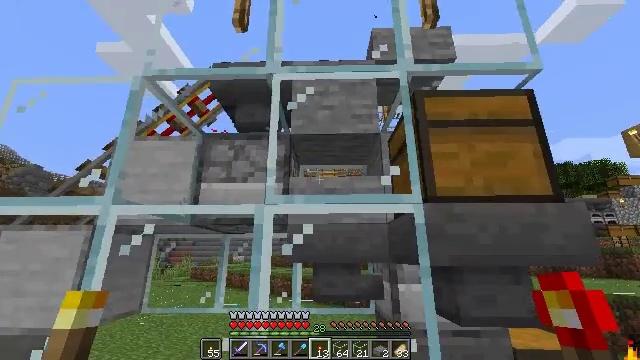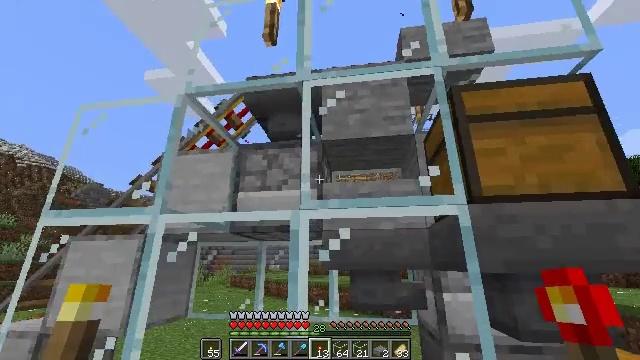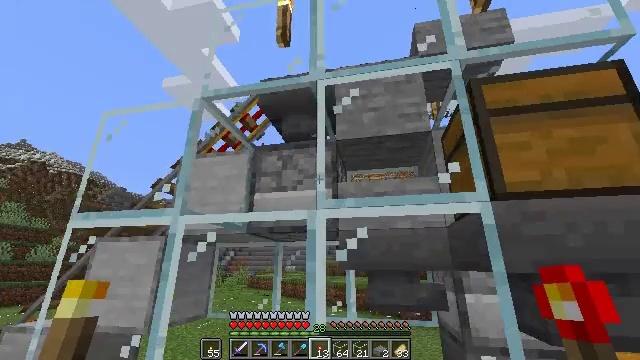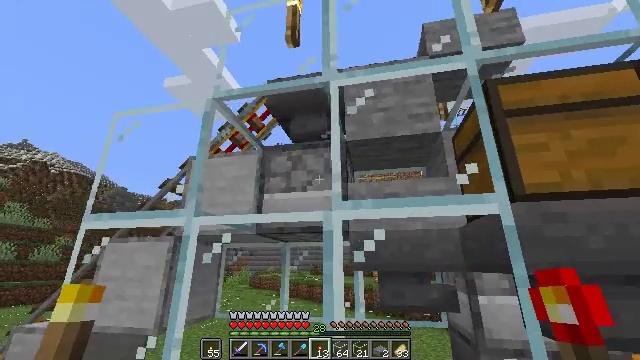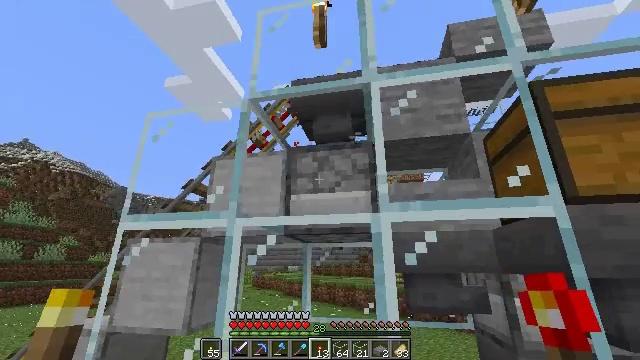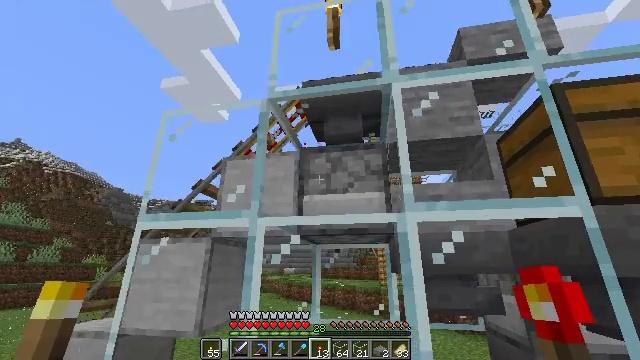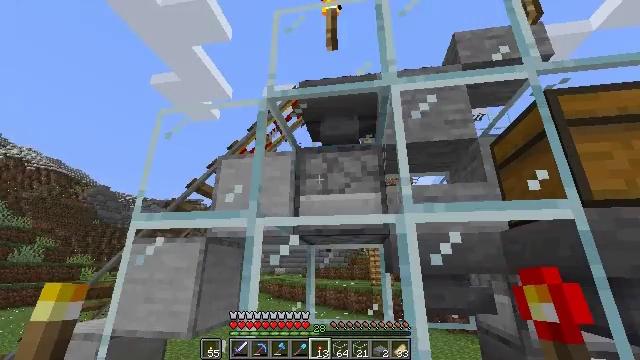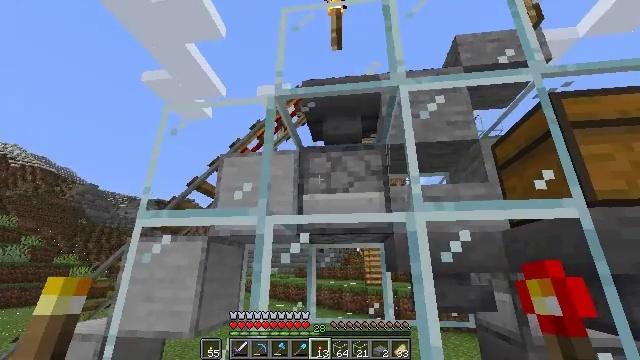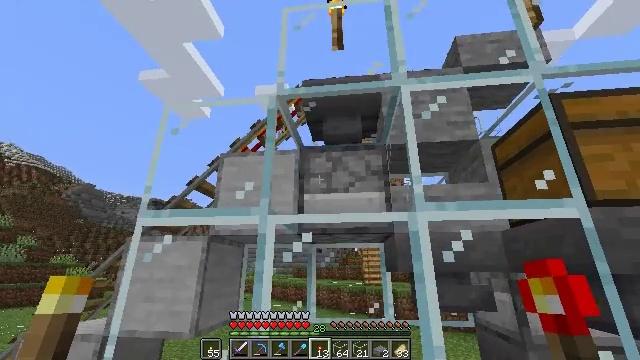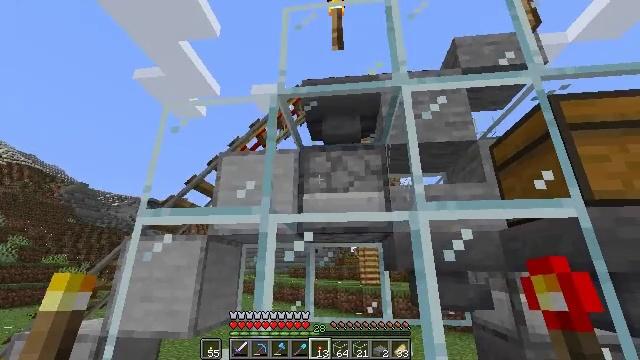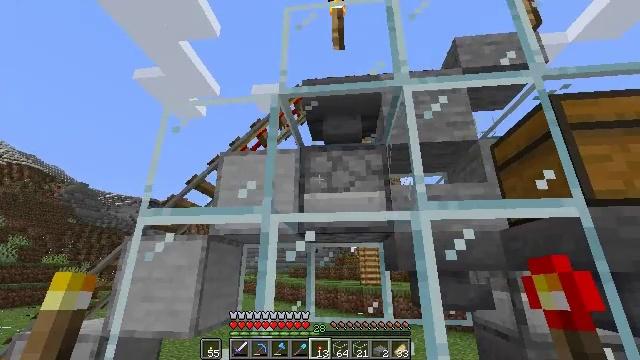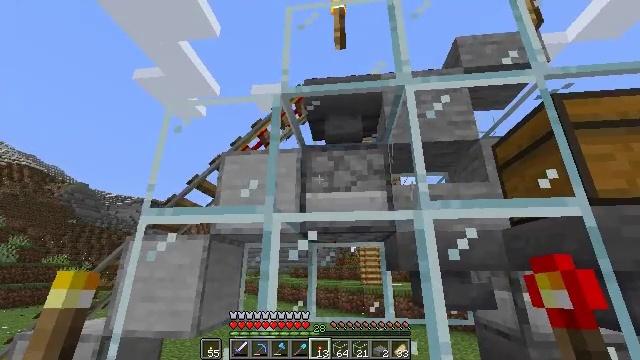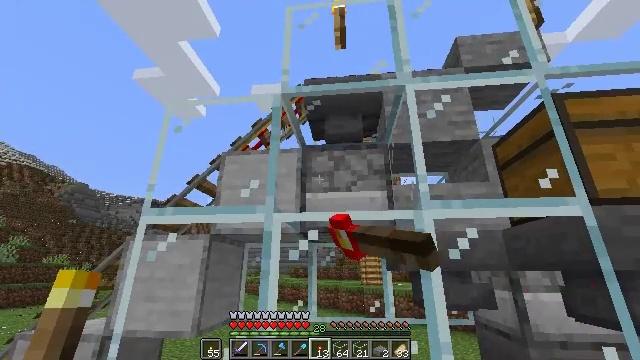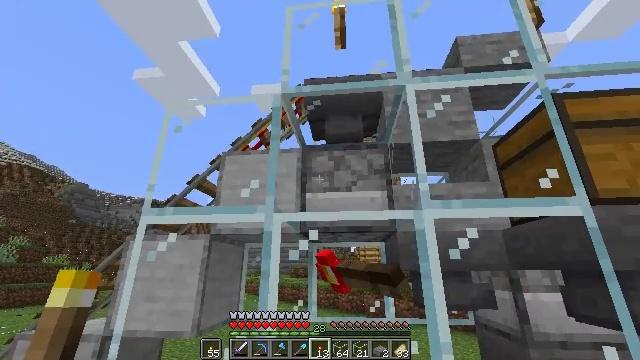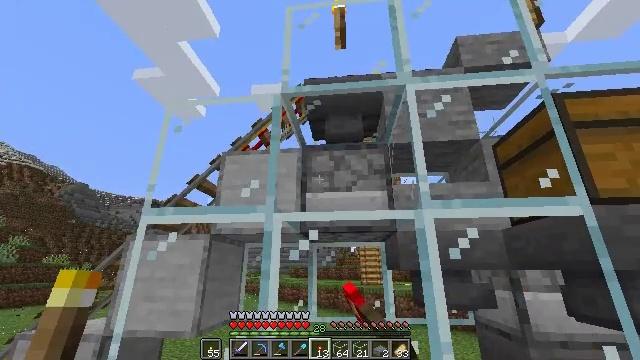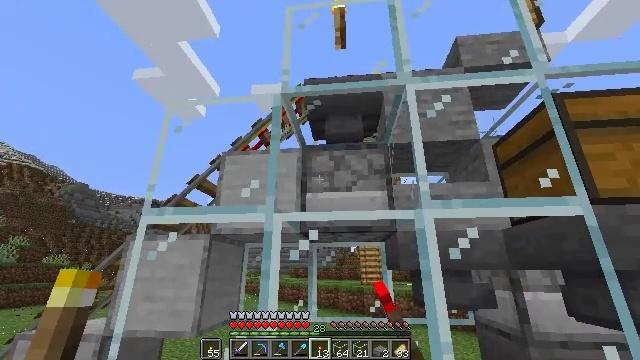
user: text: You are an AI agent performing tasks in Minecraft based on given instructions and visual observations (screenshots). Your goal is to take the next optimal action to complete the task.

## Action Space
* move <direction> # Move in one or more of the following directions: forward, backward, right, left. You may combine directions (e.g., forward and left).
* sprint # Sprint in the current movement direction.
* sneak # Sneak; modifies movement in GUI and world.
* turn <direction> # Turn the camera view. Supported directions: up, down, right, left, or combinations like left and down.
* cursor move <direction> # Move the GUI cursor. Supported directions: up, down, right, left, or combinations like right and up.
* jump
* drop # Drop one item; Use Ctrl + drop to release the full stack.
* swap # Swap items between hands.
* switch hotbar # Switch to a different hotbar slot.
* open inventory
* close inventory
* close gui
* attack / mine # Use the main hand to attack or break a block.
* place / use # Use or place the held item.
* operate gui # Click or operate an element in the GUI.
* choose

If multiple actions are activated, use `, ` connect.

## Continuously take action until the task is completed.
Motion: motion action
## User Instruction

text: Craft a hopper minecart using a minecart and hopper in the crafting table.
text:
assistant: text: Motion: turn left and up
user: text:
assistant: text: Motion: move left, turn left
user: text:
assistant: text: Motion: move left
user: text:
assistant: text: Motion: move left
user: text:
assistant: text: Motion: move left
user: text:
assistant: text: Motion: turn right
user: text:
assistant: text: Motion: turn right
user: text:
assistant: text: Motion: no_op
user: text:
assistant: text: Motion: no_op
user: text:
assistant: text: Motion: no_op
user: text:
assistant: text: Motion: use / place
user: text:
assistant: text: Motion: use / place
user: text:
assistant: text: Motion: use / place
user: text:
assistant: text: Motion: use / place
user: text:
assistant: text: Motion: no_op
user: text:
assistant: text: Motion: open gui
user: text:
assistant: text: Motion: no_op
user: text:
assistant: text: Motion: no_op
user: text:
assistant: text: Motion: no_op
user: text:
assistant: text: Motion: no_op
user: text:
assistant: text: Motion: no_op
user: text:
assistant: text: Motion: no_op
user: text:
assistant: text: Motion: no_op
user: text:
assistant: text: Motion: no_op
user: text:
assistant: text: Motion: no_op
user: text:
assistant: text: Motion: no_op
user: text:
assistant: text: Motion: no_op
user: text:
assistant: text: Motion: no_op
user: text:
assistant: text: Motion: cursor move right
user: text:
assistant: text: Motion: cursor move right